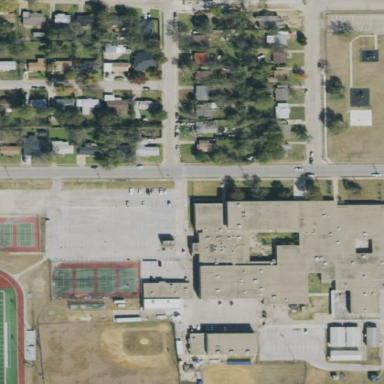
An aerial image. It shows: School.